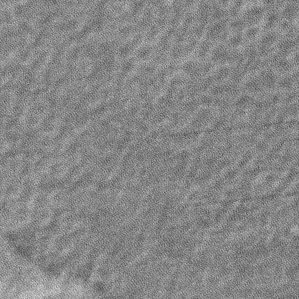
Label: frost